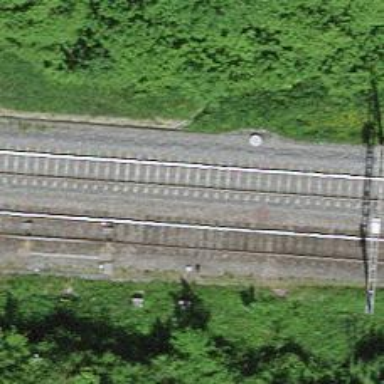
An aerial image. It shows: Railway switch.